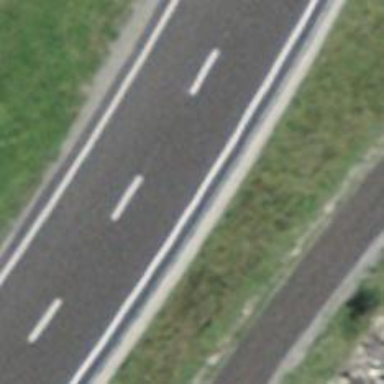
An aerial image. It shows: Primary highway.